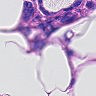
Metastatic tissue present: yes